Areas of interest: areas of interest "Commercial service"
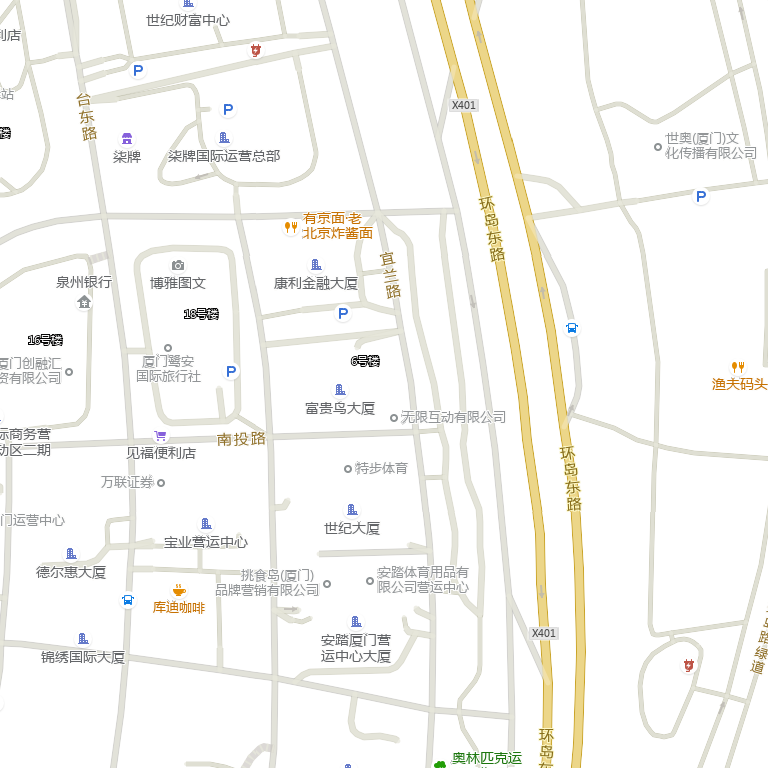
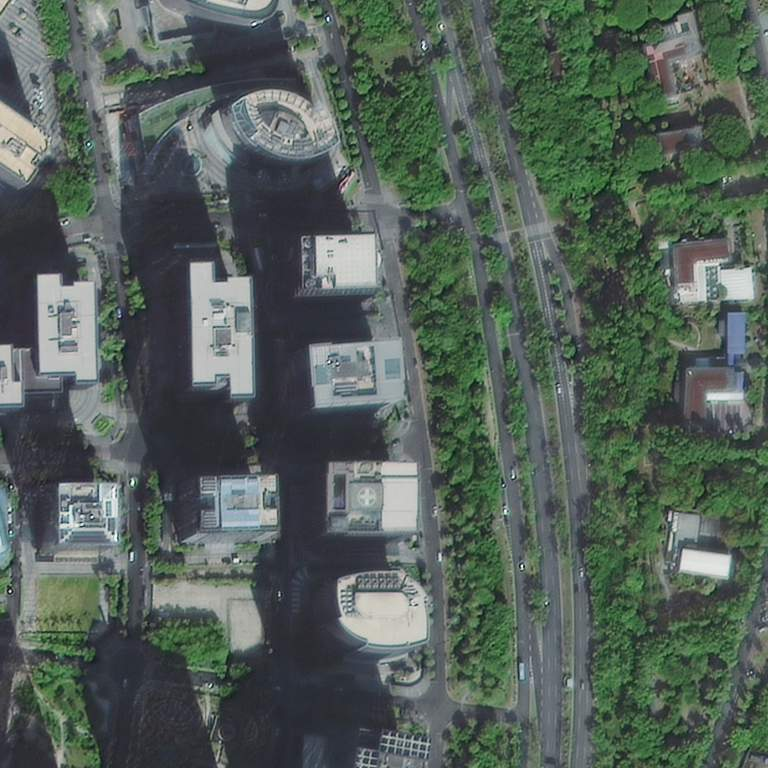